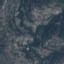
Land use / land cover: HerbaceousVegetation